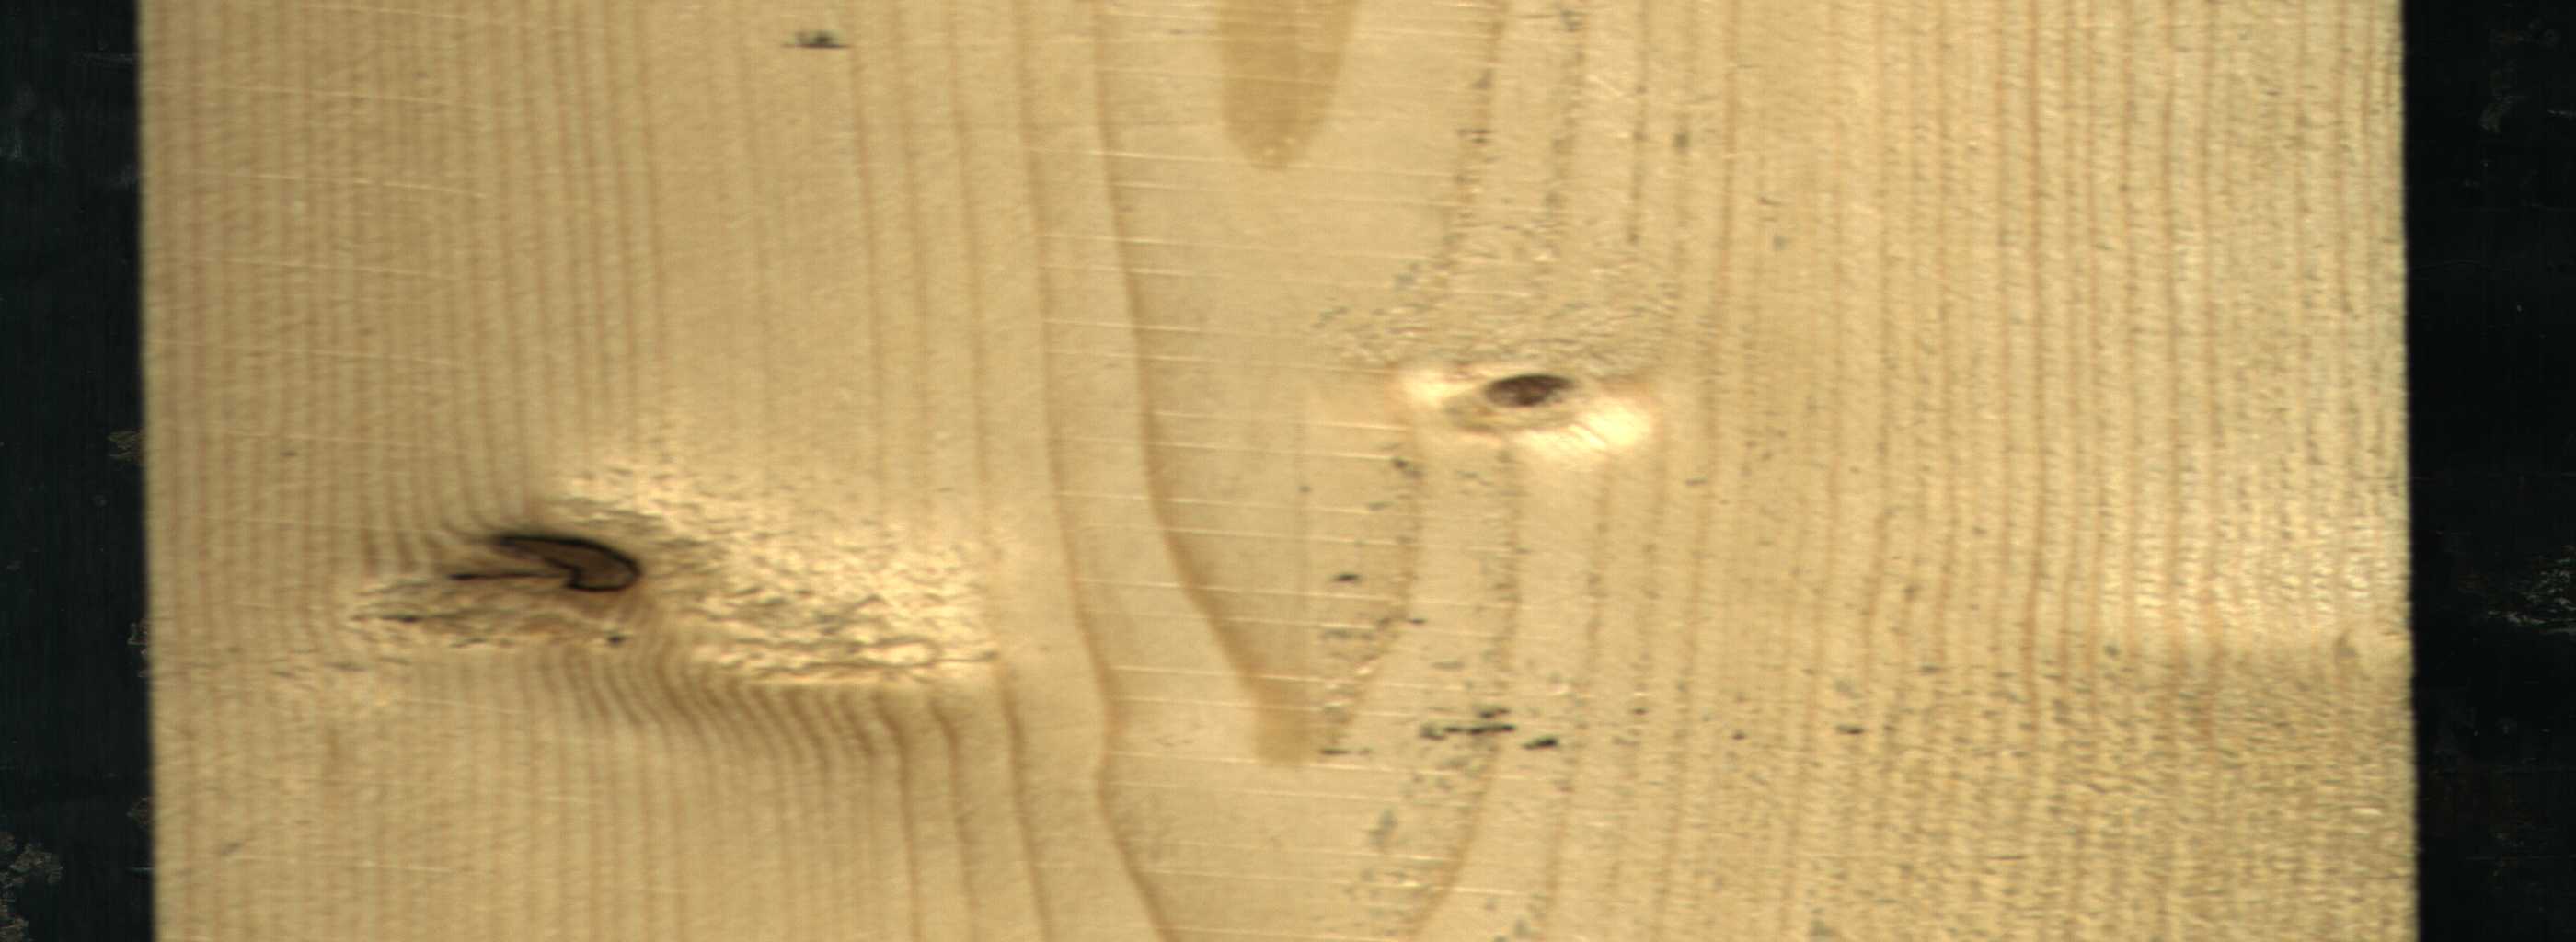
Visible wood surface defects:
Dead_Knot
Live_Knot